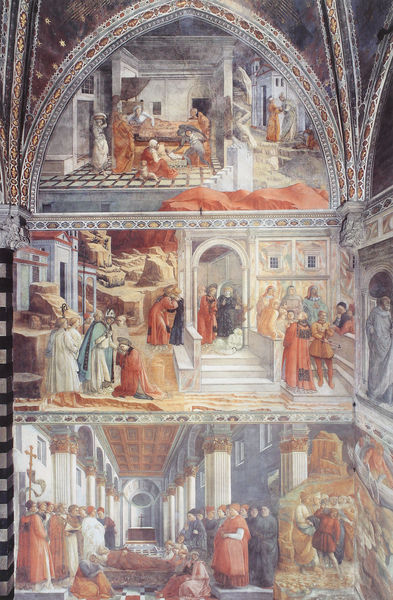
Titel: Ausmalung der Chorkapelle des Doms S. Stefano in Prato
Künstler: Filippino Lippi
Standort: Prato, Dom S. Stefano, Chorkapelle (EU - I - Toskana)
Schlagwörter: blau, umhang, weiß, gelb, grün, landschaft, menschen, grau, männer, schwarz, säulen, gebäude, rot, beige, alt, architektur, tod, häuser, kirche, adel, decke, drei, innen, gotik, bilder, bogen, italien, perspektive, treppe, bischof, papst, ornamente, wandgemälde, wandmalerei, stufen, eingang, gewölbe, kloster, kreuz, rippen, illustration, fries, sims, spitzbogen, leichnam, fresken, klerus, krönung, florenz, mönch, mönche, tempel, heilige, fresko, register, szenen, sakral, fresco, geburt, bauwerk, grate, neuzeit, abt, aufbahrung, pierro della francesca, bildprogramm, g, bildserie, zentralsperspektive, priesster, illustraiton